Aerial crown-view tile of a tropical tree (Barro Colorado Island, Panama), acquired 20240813:
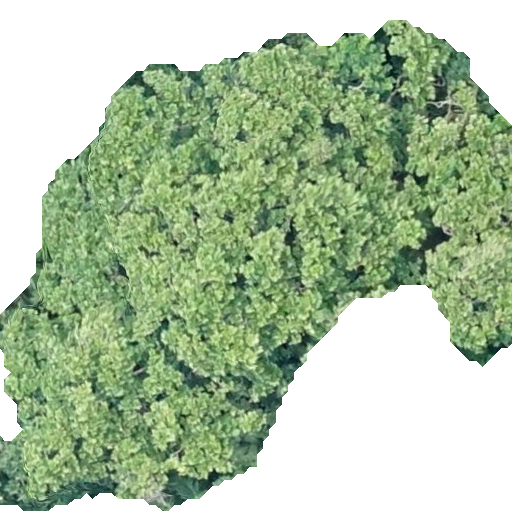
Species: Anacardium excelsum
GBIF accepted scientific name: Anacardium excelsum
Crown area: 267.646 m²